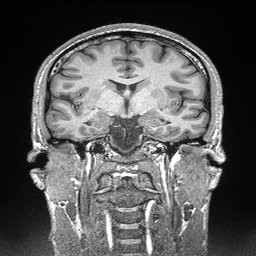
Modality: T1w
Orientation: sagittal
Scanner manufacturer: siemens
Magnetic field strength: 3 T
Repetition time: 2.3 s
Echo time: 0.00298 s